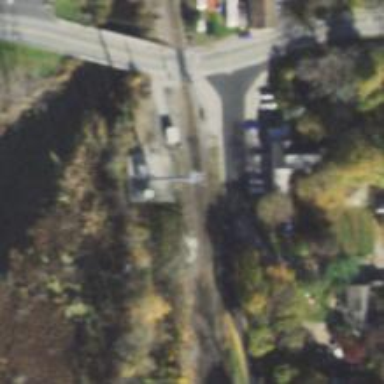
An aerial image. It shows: Junction on the railway.